Current action and preconditions to check: trajectory_clear

Your task: For each precondition in the list above, predict whether it will hold at this action.

Consider the current scene as observed from the mobile robot's camera, and analyze the predicted future states of all dynamic agents (e.g., people, animals, vehicles, or any moving entities) within the NEXT SECOND.

IMPORTANT: Only answer "very likely" if you are absolutely certain—based on strong, clear evidence—that a dynamic agent will violate the precondition in the predicted future state. Do NOT answer "very likely" for unlikely, ambiguous, or low-probability risks.

Ask yourself for each precondition: Is there a high probability, with clear and convincing evidence, that the predicted future states of any dynamic agent will interfere with the predicted future state of the currently executing action within the NEXT SECOND, causing that precondition to fail?

Assess the risk level based on these predictions. Use "likely" or "very likely" if motions create a clear risk of interference.

Use "neutral" or "improbable" if agents are nearby but their predicted paths are clearly diverging or non-conflicting.

Failure Risk Categories: "very improbable", "improbable", "neutral", "likely", "very likely"

Answer Format: Output ONLY the probability_of_failure value from these categories: "very improbable", "improbable", "neutral", "likely", "very likely"

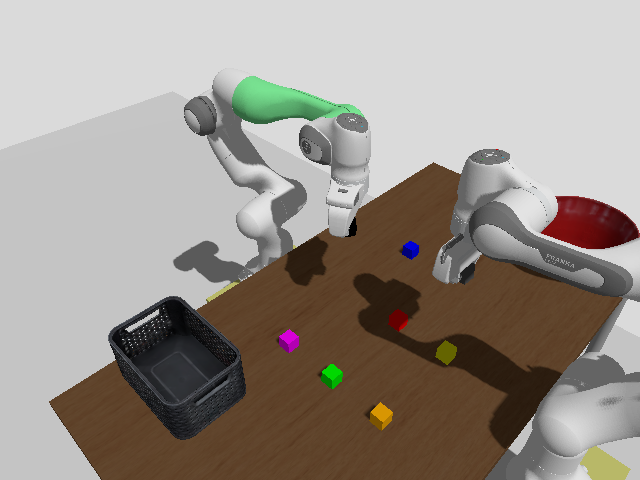

Answer: improbable